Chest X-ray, PA view. Patient: 28 years old, sex F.
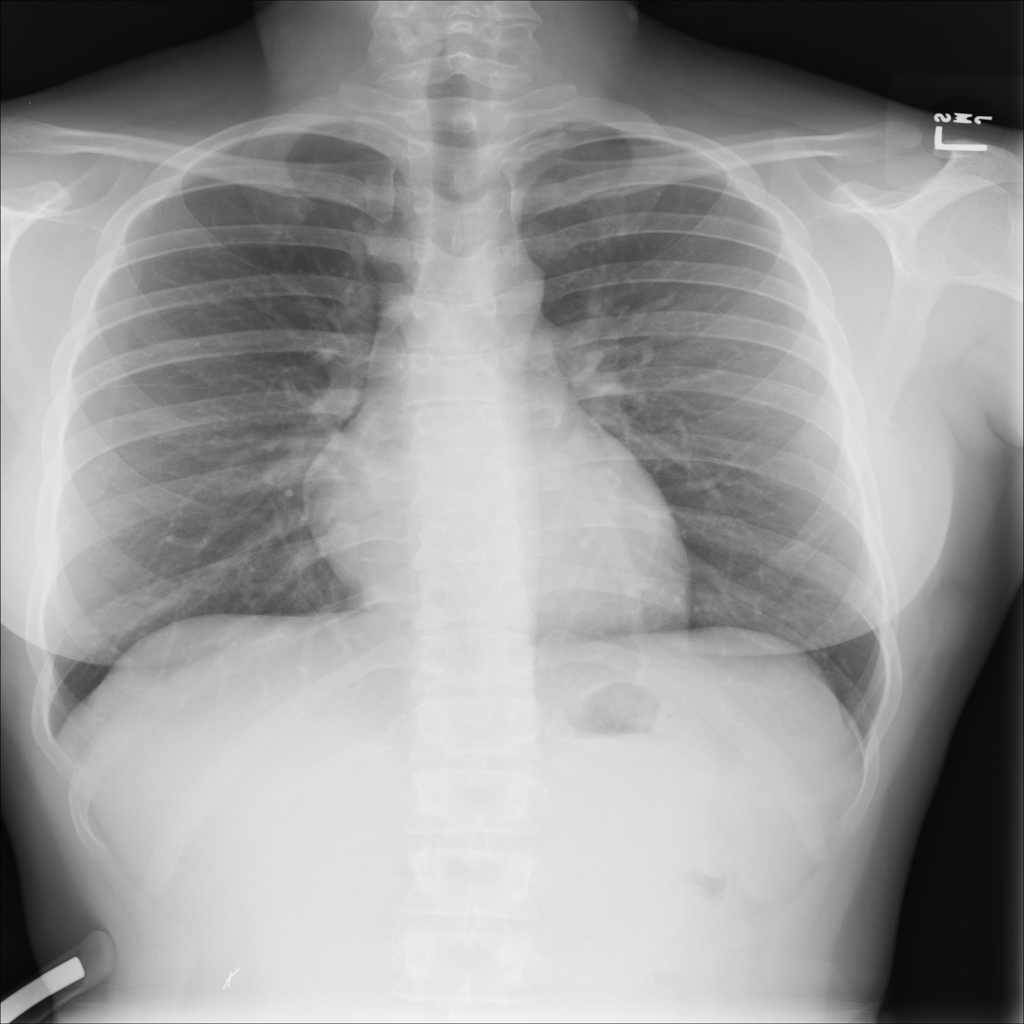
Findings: No Finding